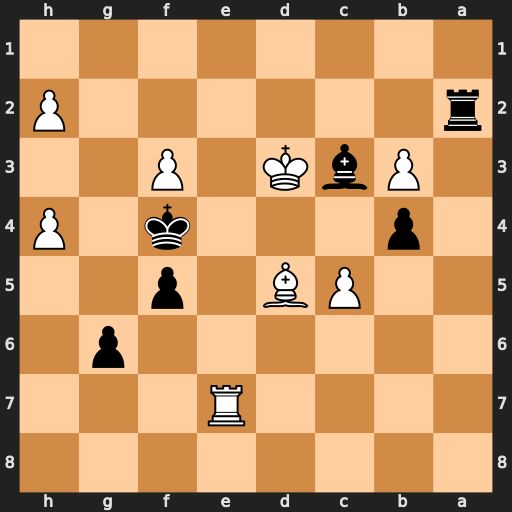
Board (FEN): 8/4R3/6p1/2PB1p2/1p3k1P/1PbK1P2/r6P/8
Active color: b
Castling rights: -
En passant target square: -
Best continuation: Rd2+ Kc4 Rd4+ Kb5 Rxd5